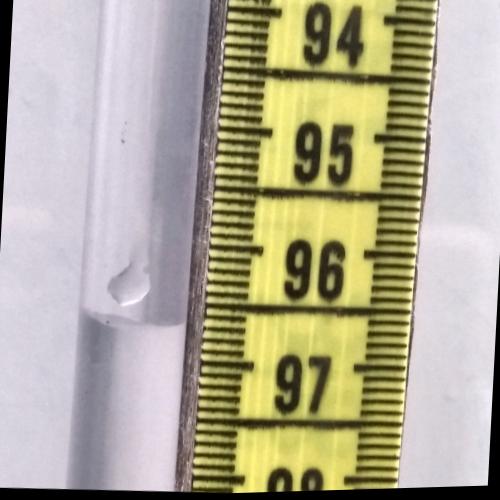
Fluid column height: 96.7 cm